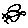
Label: bird